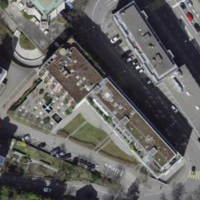
EUNIS habitat code: 54
Species observed at this site:
Leucojum vernum
Lamium galeobdolon
Prunus spinosa